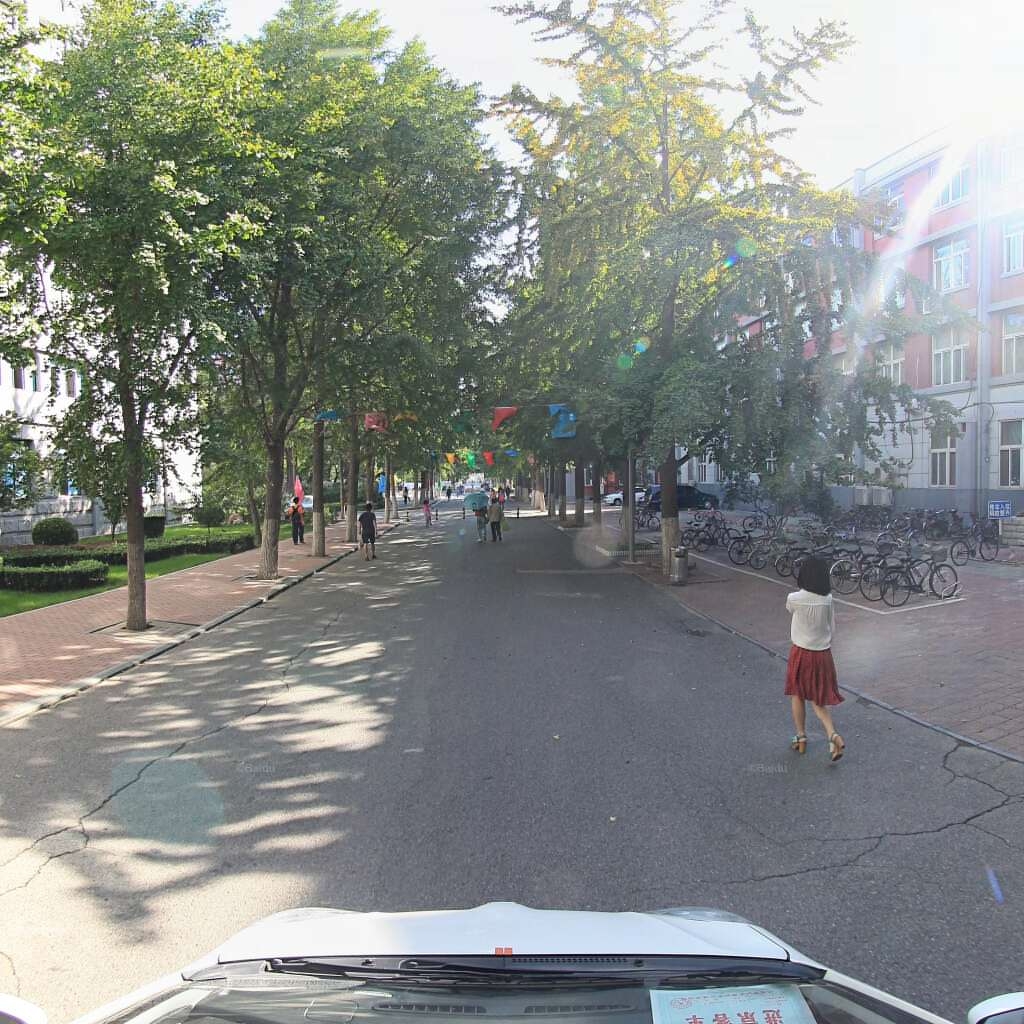
Region: Haidian
Road damage annotations: longitudinal crack, transverse crack, longitudinal crack, longitudinal crack, longitudinal crack